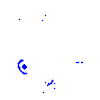
Particle: electron